The image folds the raw vibration samples of a bearing signal into a 2-D grayscale square (signal-to-image encoding). Diagnose the bearing from this image, choosing from: normal, inner_race, outer_race, ball.
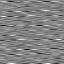
Answer: inner_race